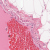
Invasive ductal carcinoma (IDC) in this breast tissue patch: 0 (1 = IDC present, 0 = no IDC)